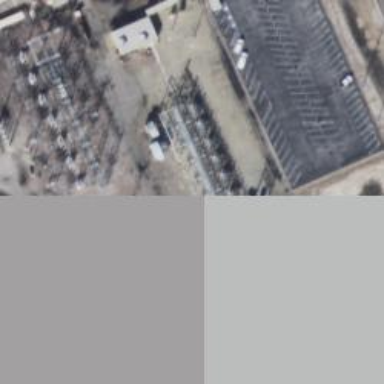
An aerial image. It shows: Switch used for power control.